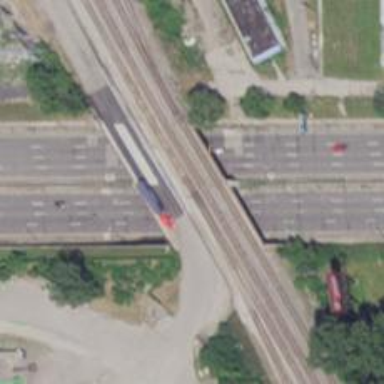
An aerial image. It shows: Railway bridge over siding rail track.